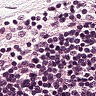
Metastatic tissue present: no